Aerial crown-view tile of a tropical tree (Barro Colorado Island, Panama), acquired 20250317:
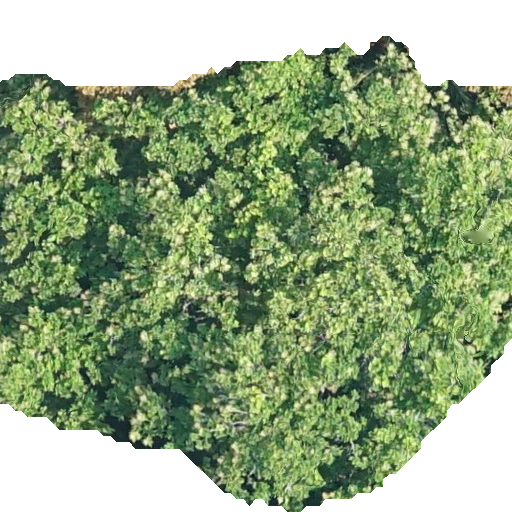
Species: Anacardium excelsum
GBIF accepted scientific name: Anacardium excelsum
Crown area: 336.025 m²